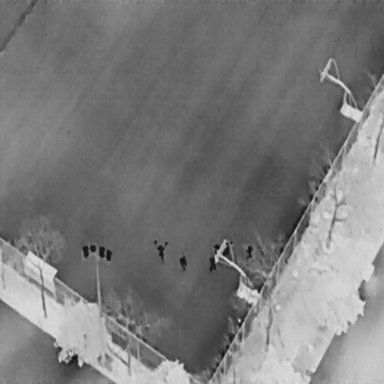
There are six People in the infrared image.